九年级 · 度量几何学
某校数学兴趣小组为测量学校旗杆 $A C$ 的高度, 在点 $F$ 处坚立一根长为 1.5 米的标杆 $D F$, 如图所示,量出 $D F$ 的影子 $E F$ 的长度为 1 米, 再量出旗杆 $A C$ 的影子 $B C$ 的长度为 6 米, 那么旗杆 $A C$ 的高度为 ( )

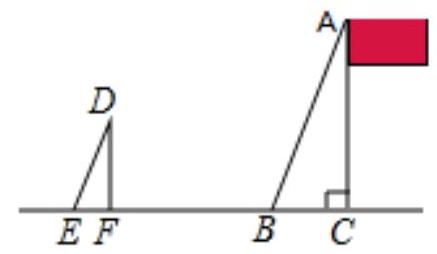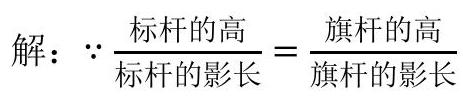
A. 6米
B. 7 米
C. 8.5米
D. 9 米

答案: D
解析: 【分析】

本题考查了相似三角形在测量高度时的应用, 解题时关键是找出相似的三角形, 然后根据对应边成比例列式, 建立适当的数学模型来解决问题. 在同一时刻的两个物体, 影子, 经过物体顶部的太阳光线三者构成的两个直角三角形相似. 根据相似三角形的对应边的比相等, 即可求解.

【解答】

即 $\frac{1.5}{1}=\frac{A C}{6}$,

$\therefore A C=6 \times 1.5=9$ (米).

故选 $D$.